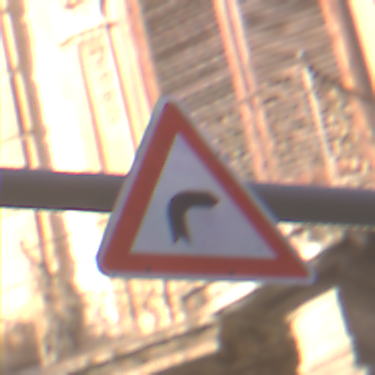
Verkehrszeichen: KurveRechts
Umgebung: Outdoor, Urban
Tageszeit: MorningAfternoon
Wetter: PartlyCloudy
Licht: Natural
Jahreszeit: NotSpecified
Kontrast: LowContrast